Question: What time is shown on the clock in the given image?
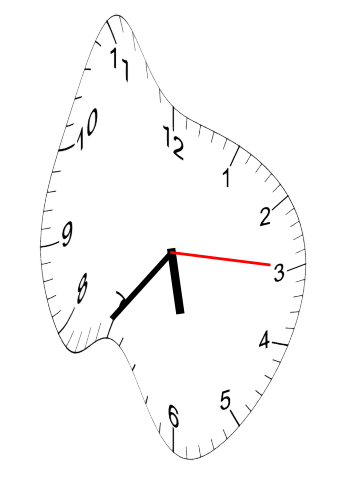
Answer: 05:36:15